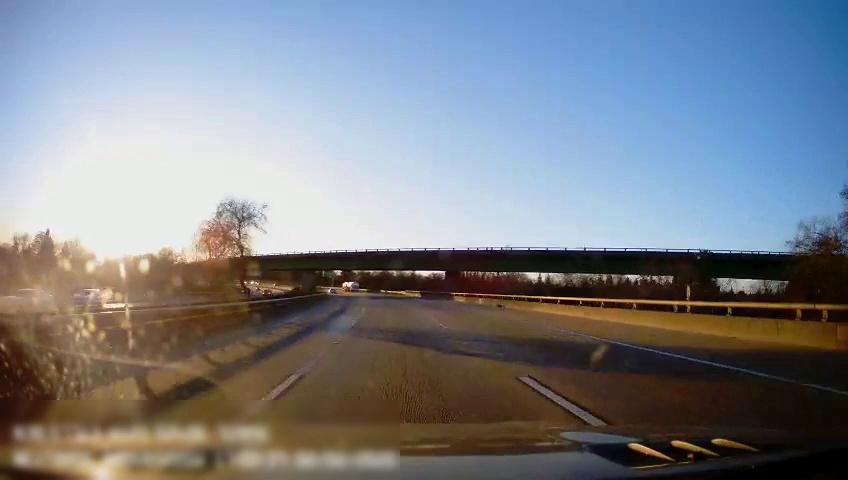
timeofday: Day
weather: Sunny
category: Drivable Space
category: Drivable Space
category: Vehicles | Truck
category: Vehicles | Car
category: Lanes | Current Lane
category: Lanes | Current Lane
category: Lanes | Alternate Lane